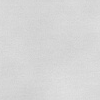
Atmospheric dust classification: dusty